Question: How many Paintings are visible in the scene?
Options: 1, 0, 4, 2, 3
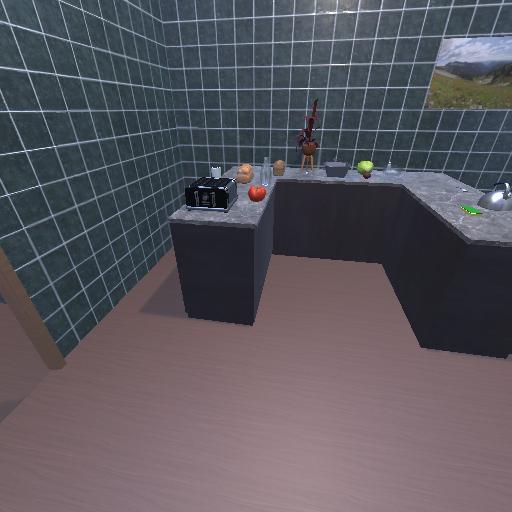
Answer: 1